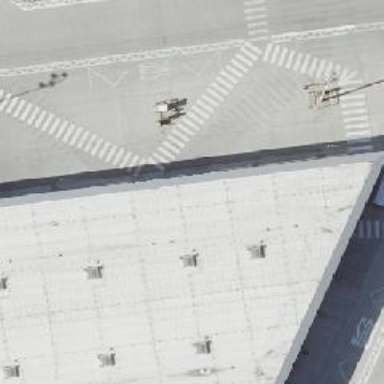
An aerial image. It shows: Airport gate.